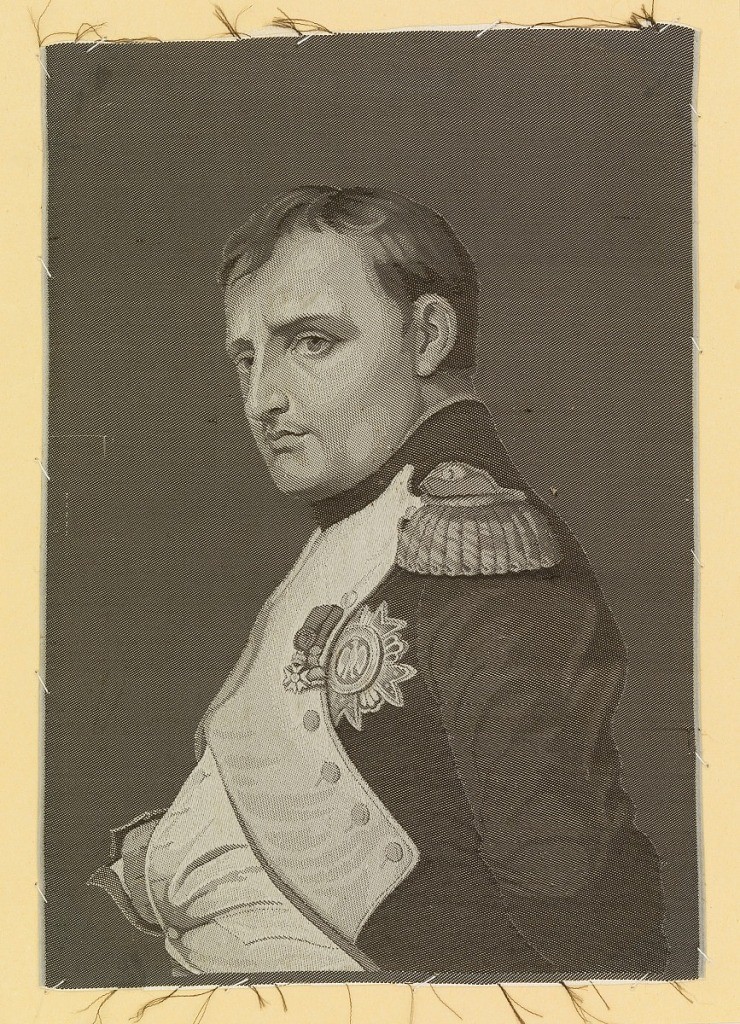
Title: Portrait
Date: mid- 19th century
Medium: silk Technique: Jacquard woven
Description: Woven portrait of Napoleon I (1769-1821) of France.